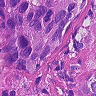
Metastatic tissue present: yes